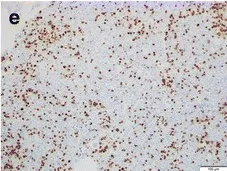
Morphologic and immunohistochemical evaluation of diagnostic bone marrow aspirate and core biopsy. Immunohistochemical staining of the bone marrow biopsy (100x) shows an expansion of CD34(subset) + TDT+ blasts (d and e, respectively) that form clusters.
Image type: pathology (immunostaining)